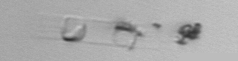
Label: Skeletonema